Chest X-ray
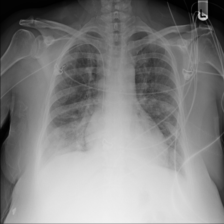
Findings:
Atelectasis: negative
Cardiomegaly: negative
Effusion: negative
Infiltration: positive
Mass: negative
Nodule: negative
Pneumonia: negative
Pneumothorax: negative
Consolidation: negative
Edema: negative
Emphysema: negative
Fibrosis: negative
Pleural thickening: negative
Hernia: negative